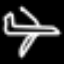
Label: airplane